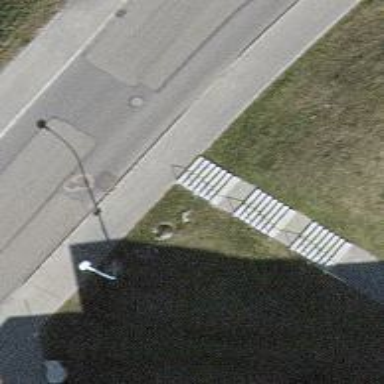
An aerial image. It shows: Set of steps on the road.